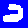
Digit: 2